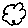
Label: cloud